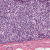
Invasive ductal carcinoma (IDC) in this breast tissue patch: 1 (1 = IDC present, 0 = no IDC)